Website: bh-photo
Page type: address-validator
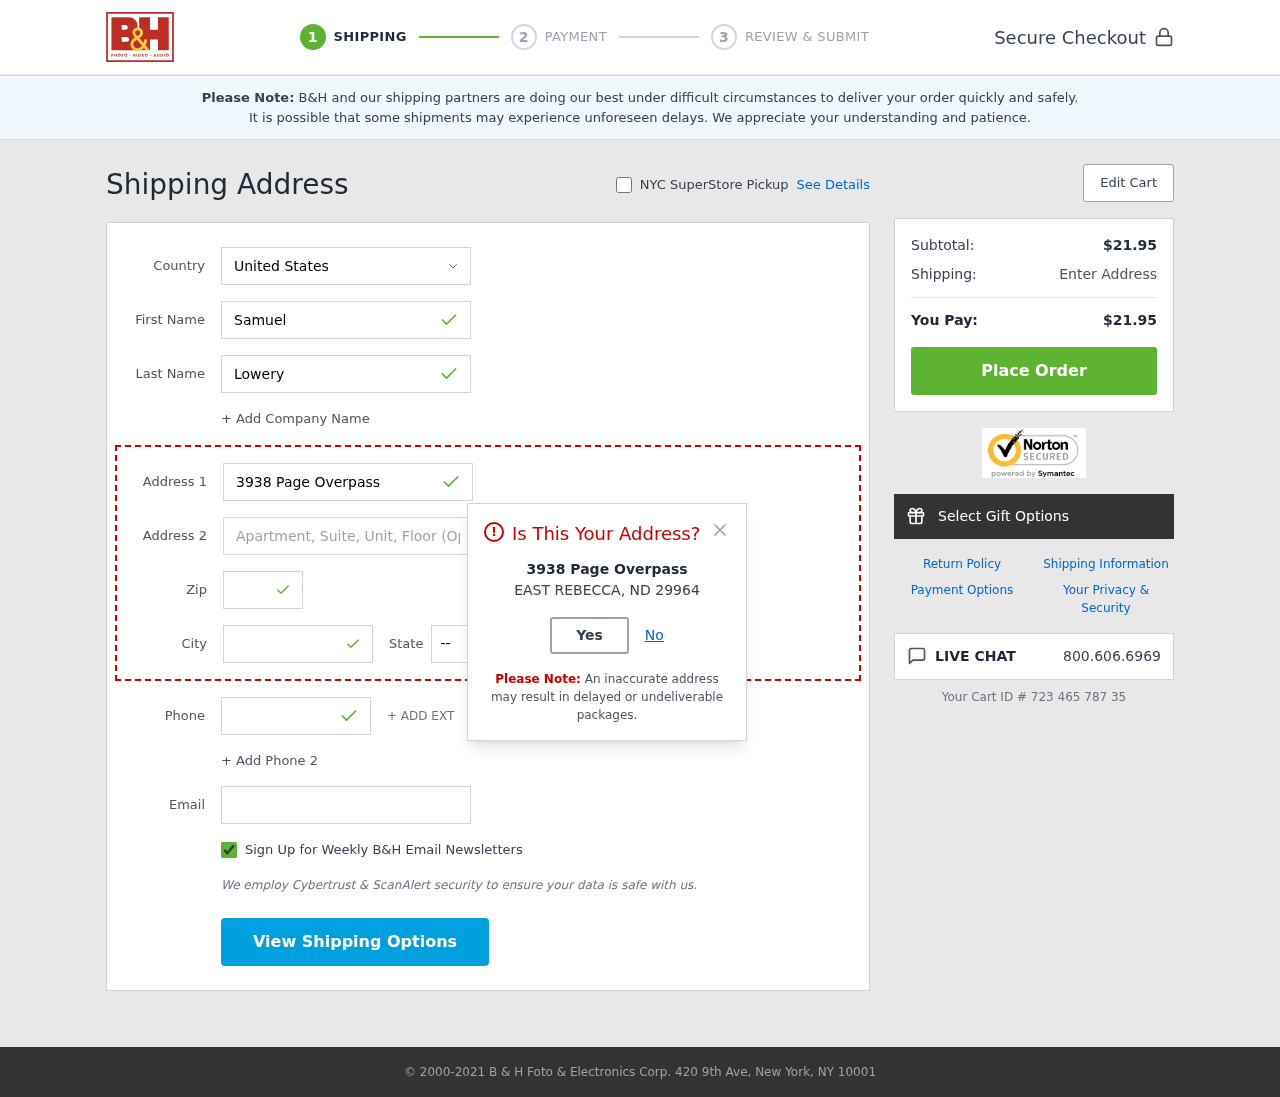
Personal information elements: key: PII_CITY
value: East Rebecca
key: PII_COUNTRY
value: United States
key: PII_EMAIL
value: samuel.lowery@hotmail.com
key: PII_FIRSTNAME
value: Samuel
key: PII_LASTNAME
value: Lowery
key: PII_PHONE
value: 4508306402
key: PII_POSTCODE
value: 29964
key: PII_STATE_ABBR
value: ND
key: PII_STREET
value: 3938 Page Overpass
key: PII_CITY_MODAL
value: EAST REBECCA
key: PII_POSTCODE_FULL
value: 29964
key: PII_POSTCODE_NUMERIC
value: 29964
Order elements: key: ORDER_SUBTOTAL
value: $21.95
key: ORDER_TOTAL
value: $21.95
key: ORDER_ID
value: Your Cart ID # 723 465 787 35